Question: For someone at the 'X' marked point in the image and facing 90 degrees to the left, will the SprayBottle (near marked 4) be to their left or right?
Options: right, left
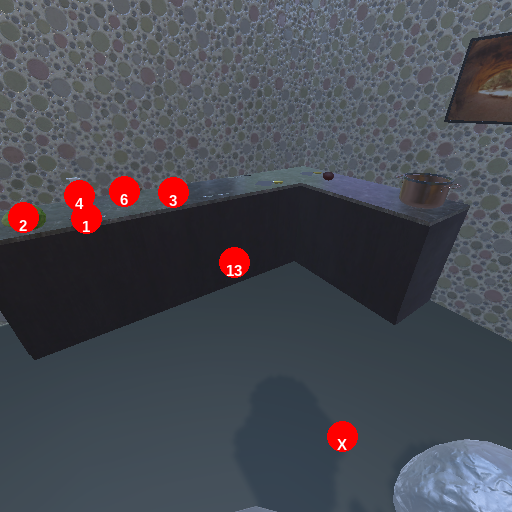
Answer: right